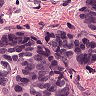
Metastatic tissue present: yes